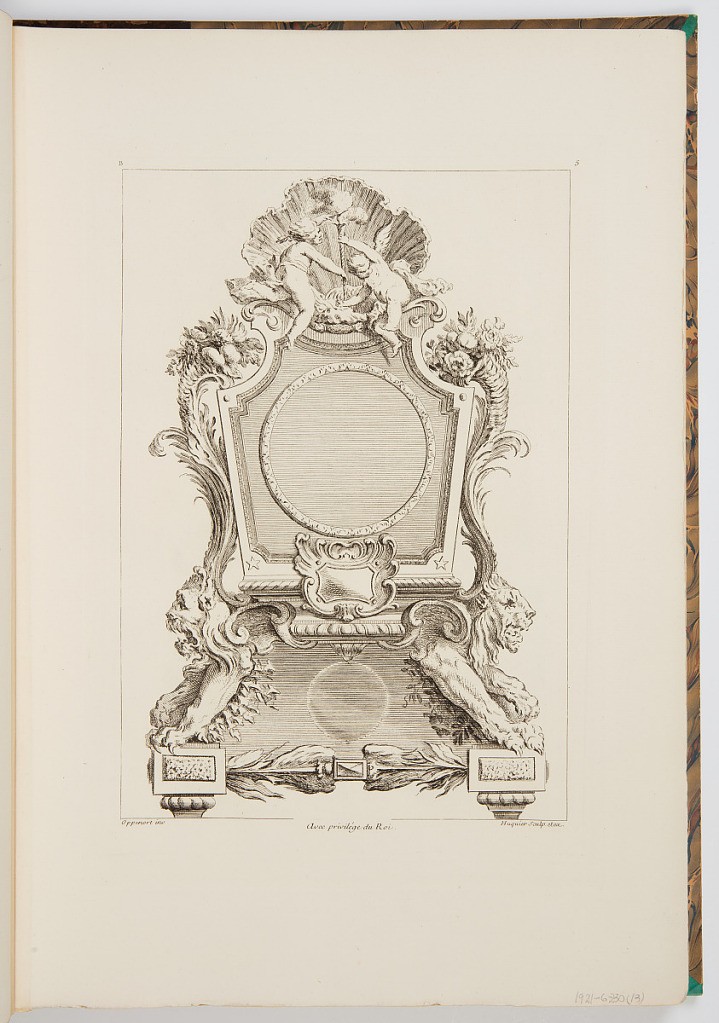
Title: Clock Case Design
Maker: Gilles-Marie Oppenord, French, 1672–1742
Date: ca. 1900
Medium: Photomechanical print
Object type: Bound print
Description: Design for a pendule, or clock, elevated on feet with lion feet and heads, and decorated on the sides and tops with scrolling acanthus leaves, cornucopia, and a shell with putti. The plate is signed and numbered.